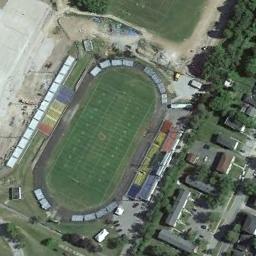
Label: ground_track_field